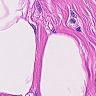
Metastatic tissue present: no